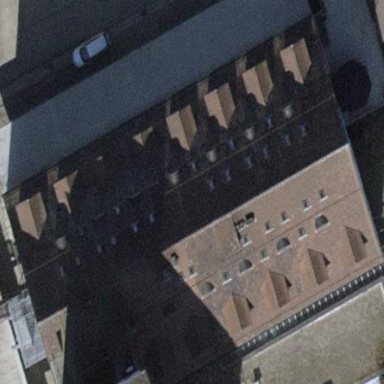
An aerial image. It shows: Building with gabled roof.